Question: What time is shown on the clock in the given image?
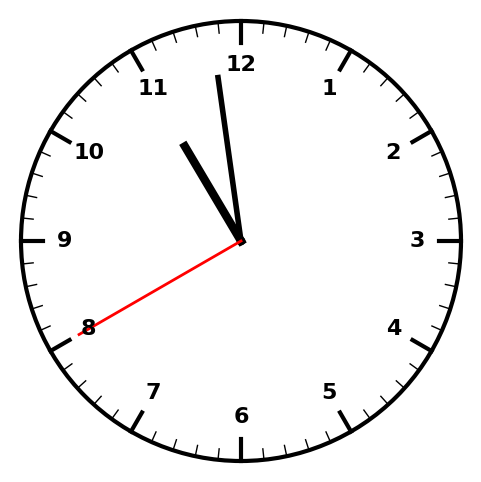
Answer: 10:58:40